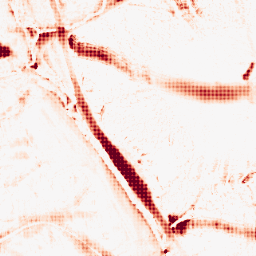
Category: morphological
Decomposition family: morphological_ellipse
Decomposition parameters: operation: opening
width: 30
height: 20
Upsampling method: sinc_hamming
Upsampling parameters: scale: 8
kernel_size: 8
Upsampling scale: 8